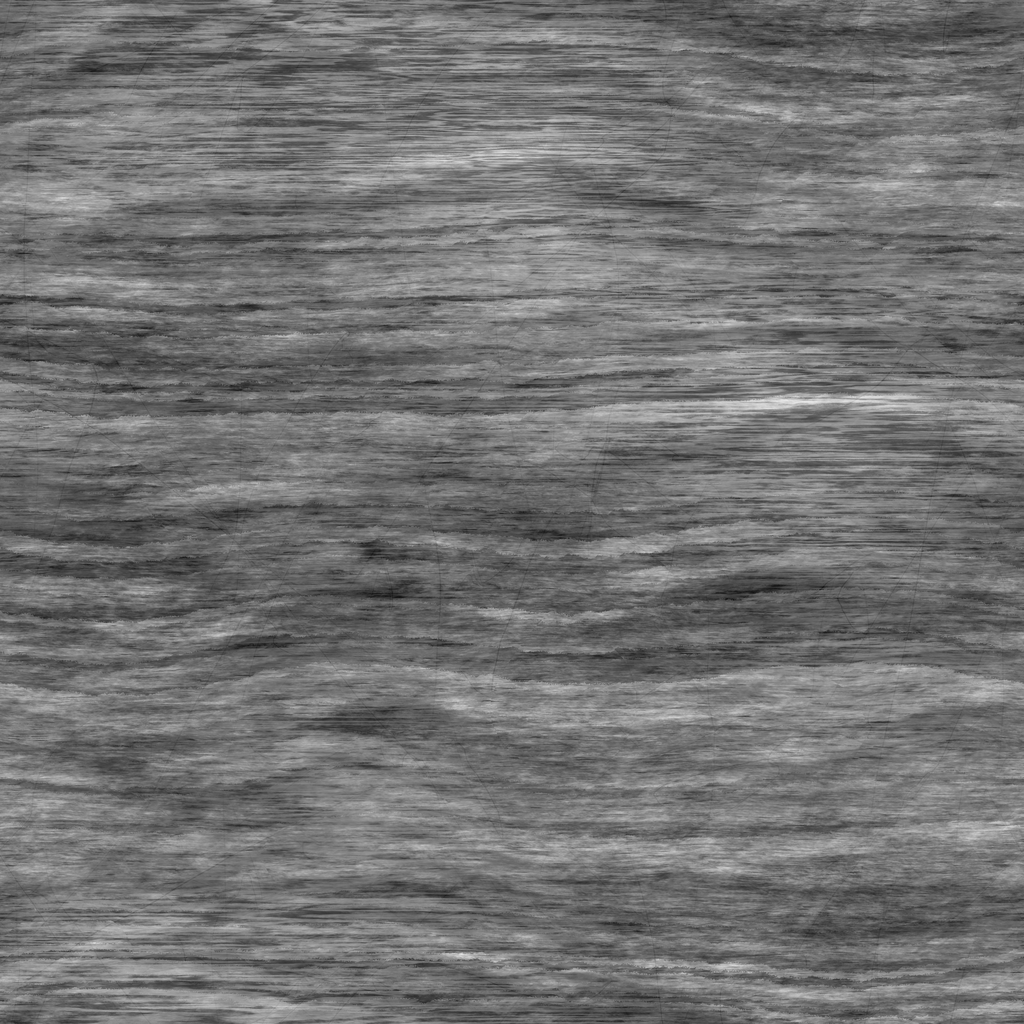
Texture map type: Displacement